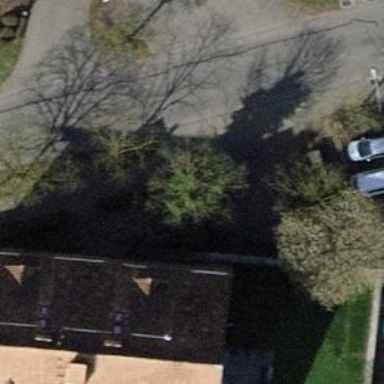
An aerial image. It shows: Asphalt sidewalk along the footway.